Field crop: tomato
Growth stage: 2
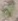
Species: solanum